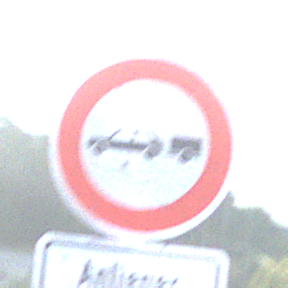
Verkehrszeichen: VerbotPersonenkraftwagenMitAnhaenger
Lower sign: PersonengruppenFrei2
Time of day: SunriseSunset
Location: Outdoor (Nature)
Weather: Clear
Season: NotSpecified
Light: Natural